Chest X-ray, AP view. Patient: 48 years old, sex M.
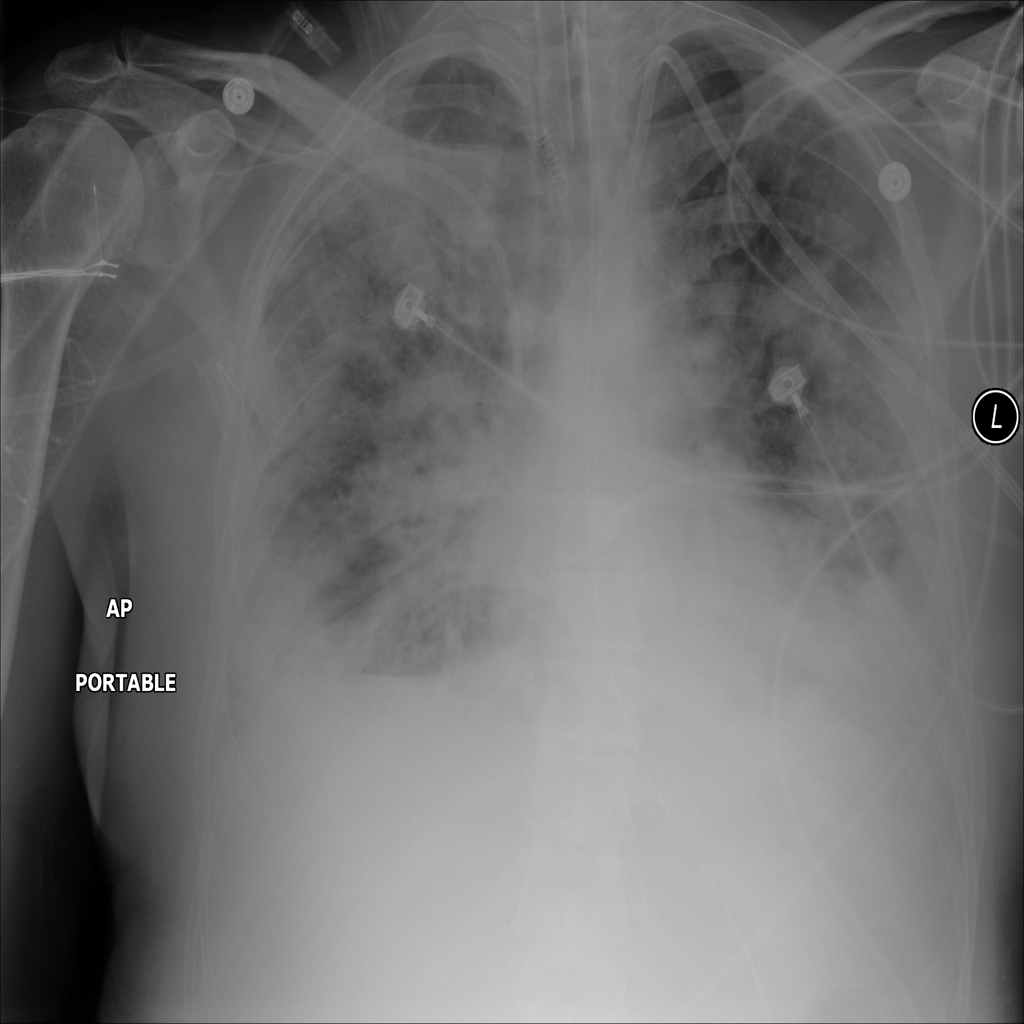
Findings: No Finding